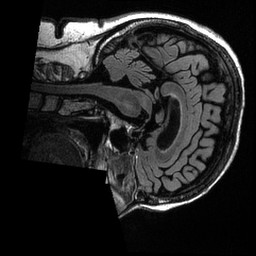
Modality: T2w
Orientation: sagittal
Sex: female
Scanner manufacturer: ge
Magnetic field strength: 3 T
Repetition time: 6 s
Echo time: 0.127 s